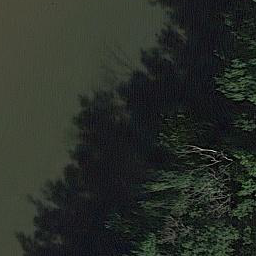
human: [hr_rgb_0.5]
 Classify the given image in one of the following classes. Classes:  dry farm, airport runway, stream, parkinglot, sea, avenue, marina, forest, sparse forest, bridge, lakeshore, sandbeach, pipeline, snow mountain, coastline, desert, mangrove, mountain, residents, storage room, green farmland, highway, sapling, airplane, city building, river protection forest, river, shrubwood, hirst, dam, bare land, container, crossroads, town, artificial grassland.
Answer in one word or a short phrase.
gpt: river protection forest